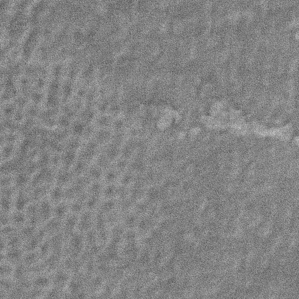
Label: frost